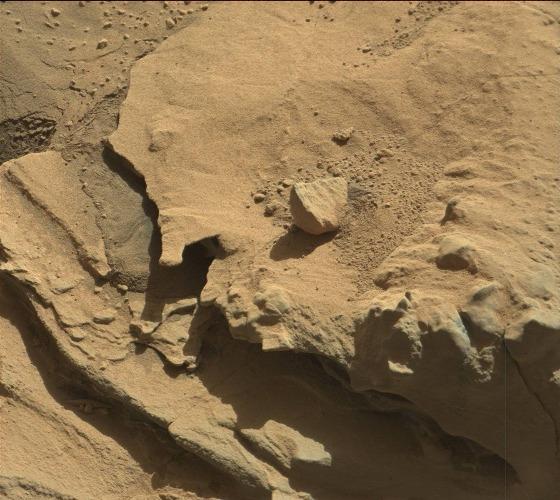
Terrain classes present: Bedrock, Gravel / Sand / Soil, Rock, Shadow